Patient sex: F
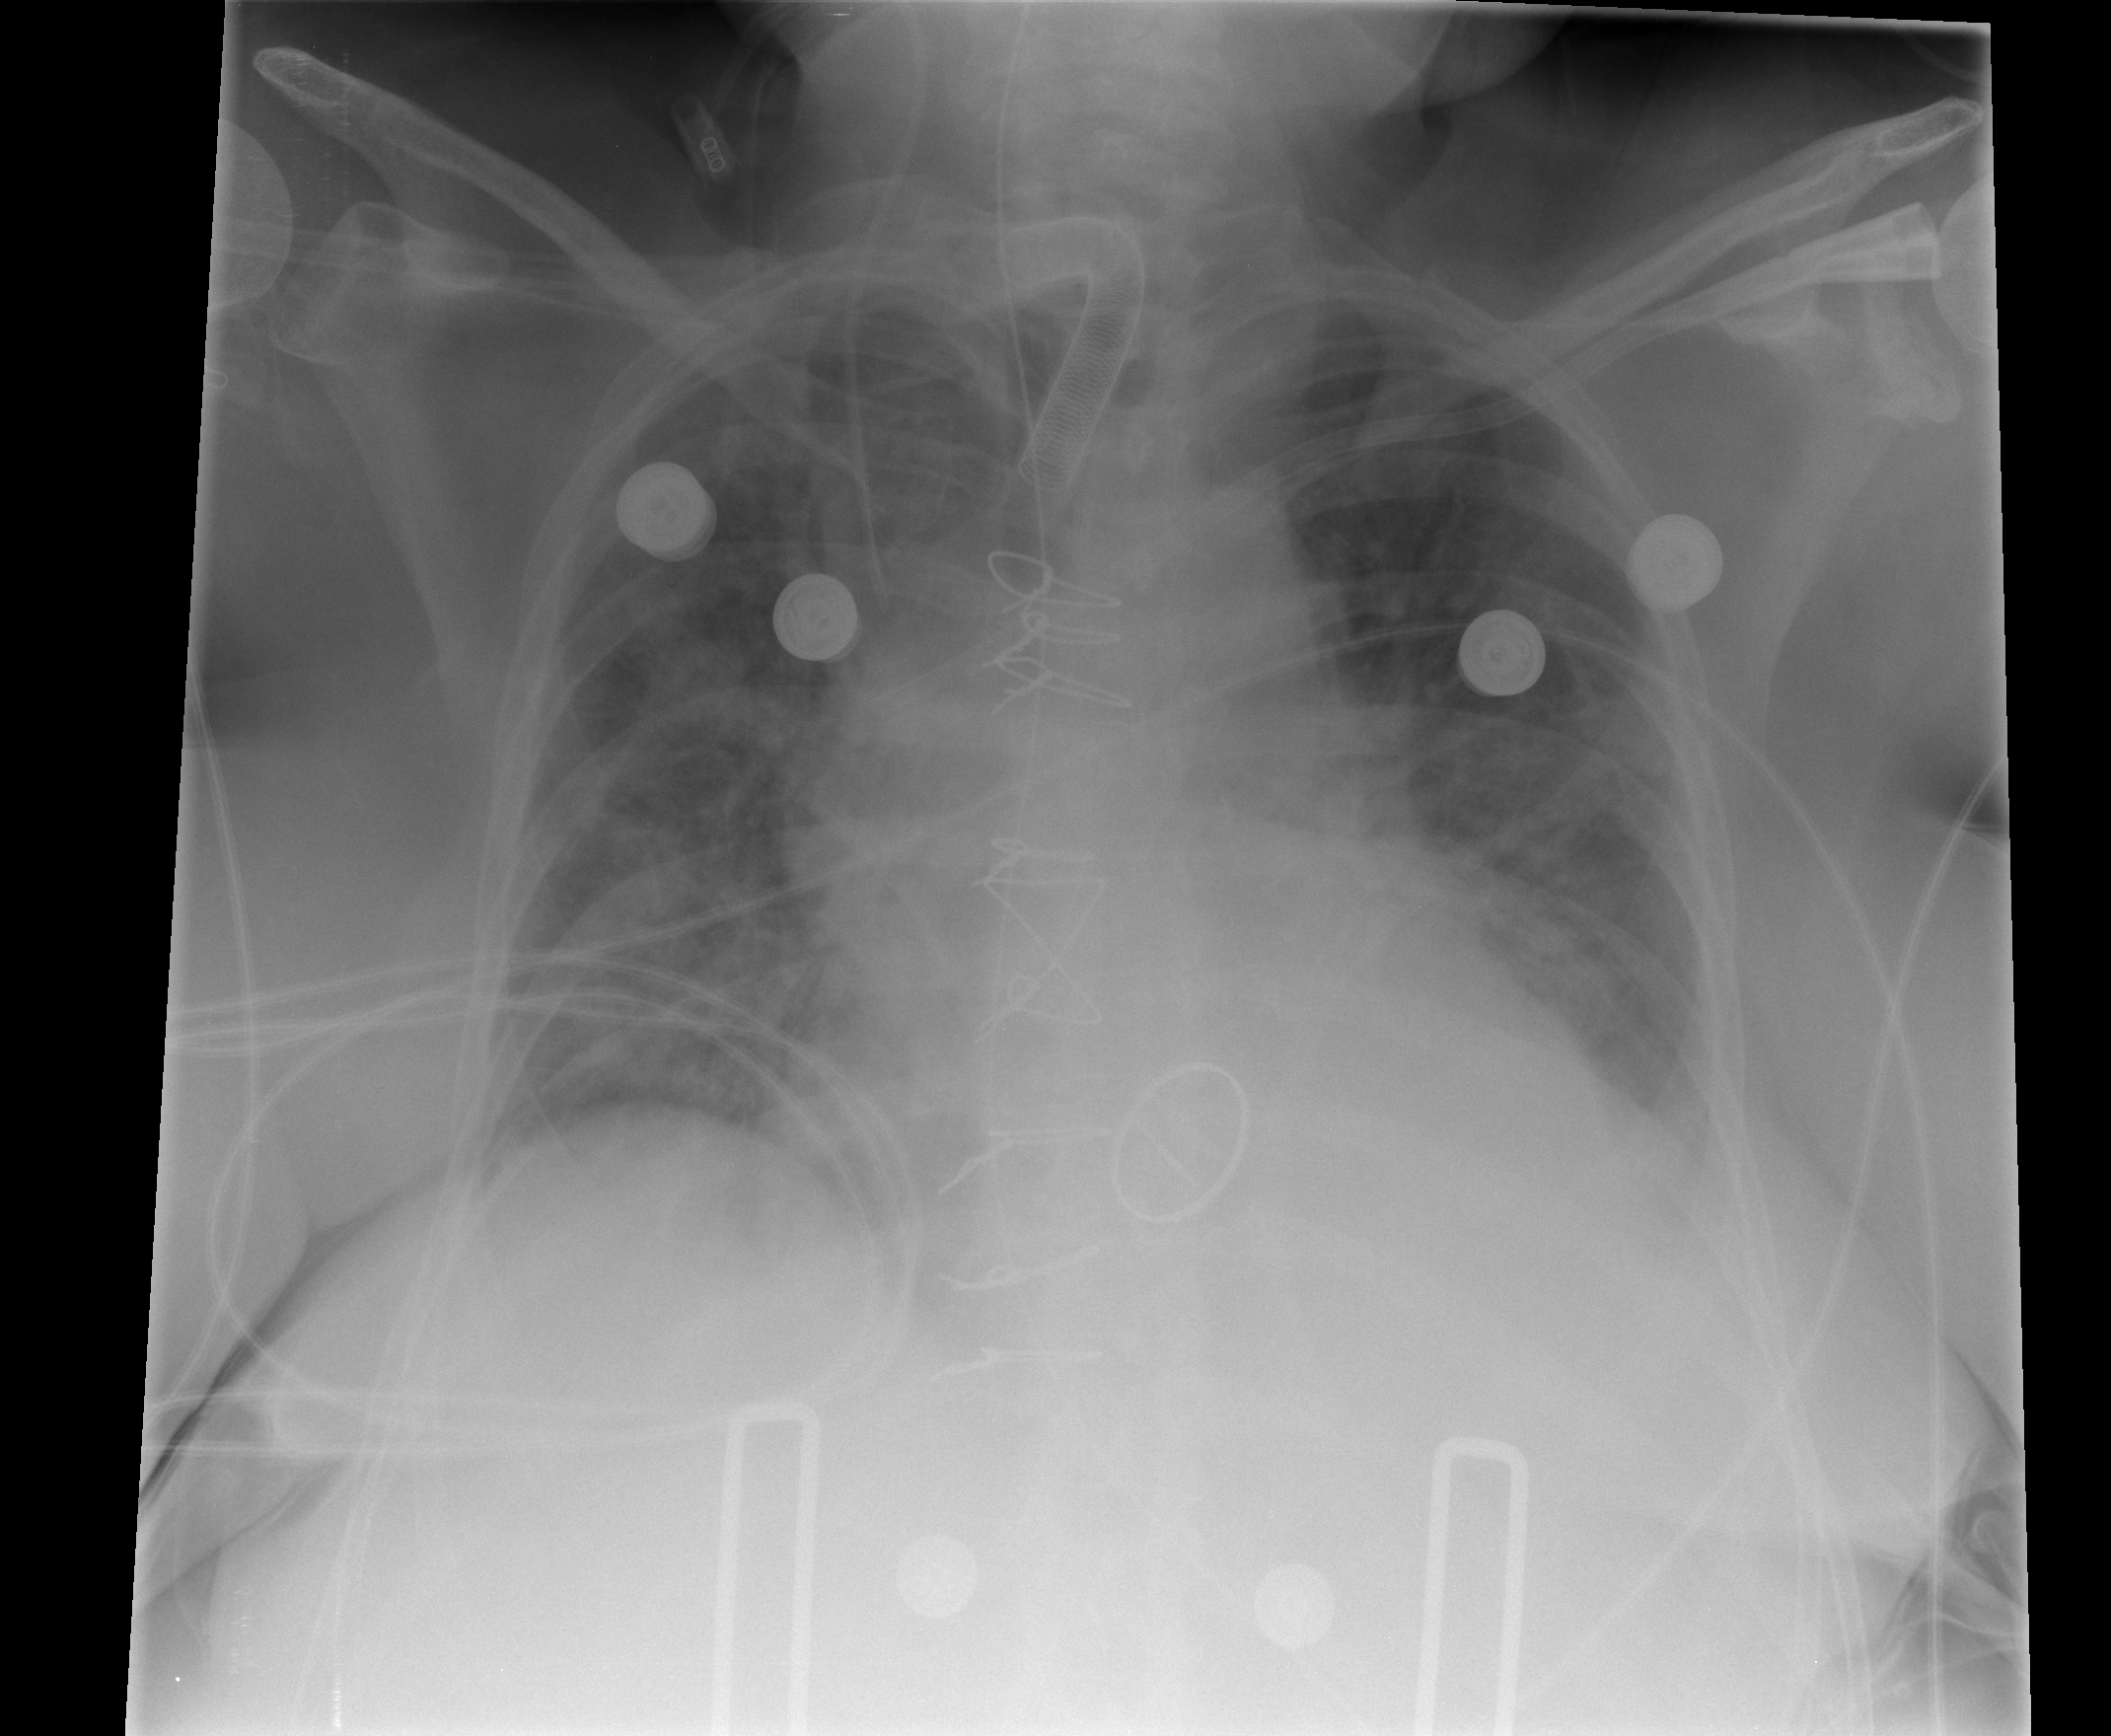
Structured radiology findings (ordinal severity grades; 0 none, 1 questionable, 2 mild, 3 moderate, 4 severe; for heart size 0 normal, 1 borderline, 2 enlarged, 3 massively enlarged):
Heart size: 2
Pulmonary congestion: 2
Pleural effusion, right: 2
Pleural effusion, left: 2
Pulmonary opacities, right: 2
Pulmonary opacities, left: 1
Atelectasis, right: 2
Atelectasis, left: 2